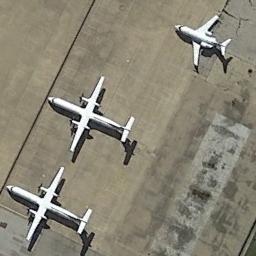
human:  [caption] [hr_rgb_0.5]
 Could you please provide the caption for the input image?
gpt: Two larger airplanes and one smaller airplane are parked at the airport .